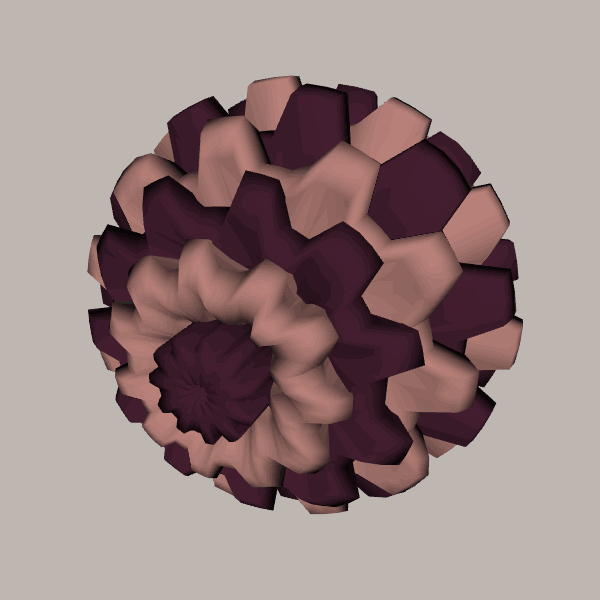
Background: light